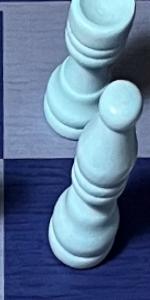
Label: Bishop_White